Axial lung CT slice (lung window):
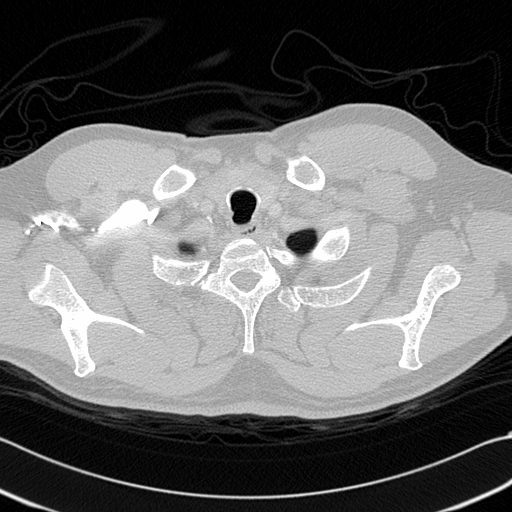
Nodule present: no